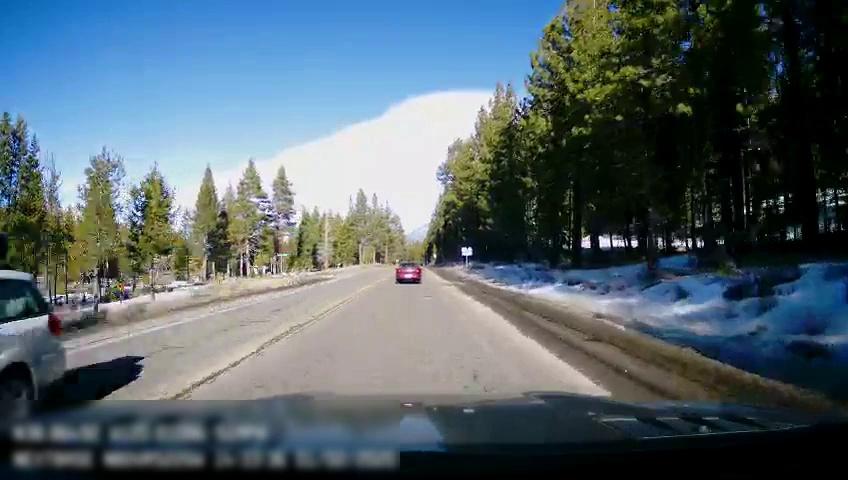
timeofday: Day
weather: Sunny
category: Drivable Space
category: Vehicles | Car
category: Vehicles | Car
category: Lanes | Current Lane
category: Lanes | Opposite Lane